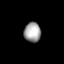
Tissue: lung
Cell type: T cells
Senescence score: 0.5734
Nuclear area (px): 324
Mean DAPI intensity: 162.481